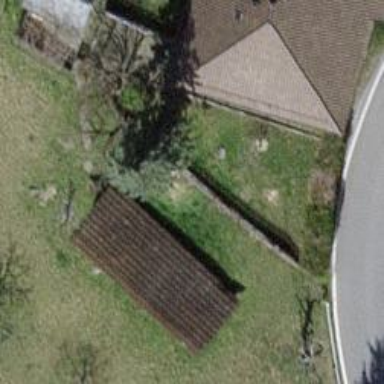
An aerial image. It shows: Shed.